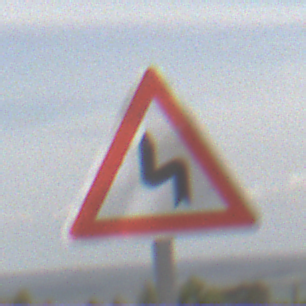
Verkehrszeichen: DoppelkurveZunaechstLinks
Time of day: Midday
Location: Outdoor (Nature)
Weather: PartlyCloudy
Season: NotSpecified
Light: Natural